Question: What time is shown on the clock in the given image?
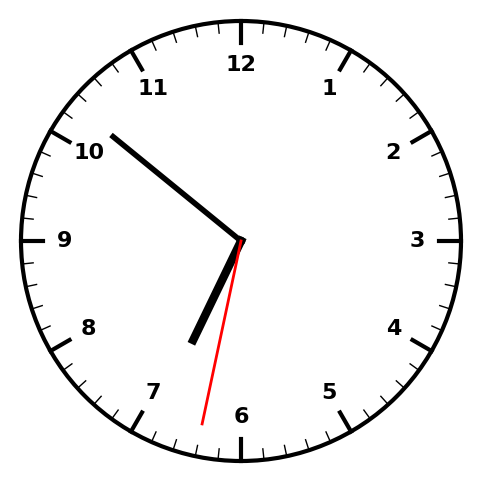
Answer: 06:51:32